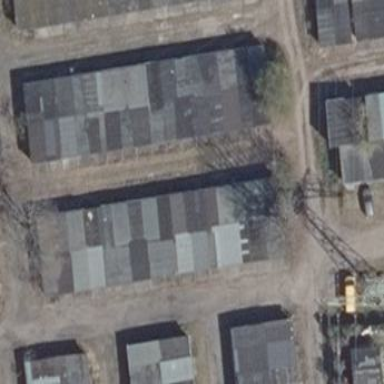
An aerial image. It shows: Group of garages.